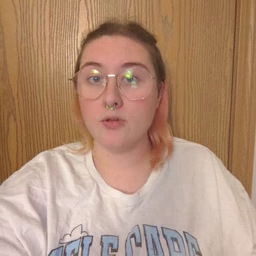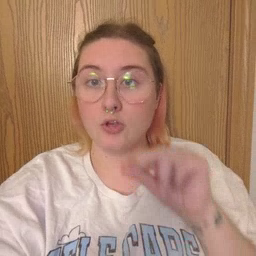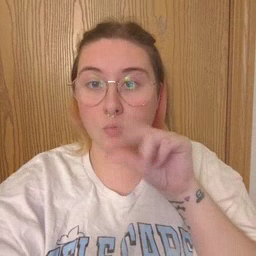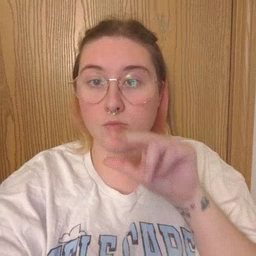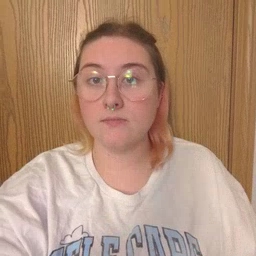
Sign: goose